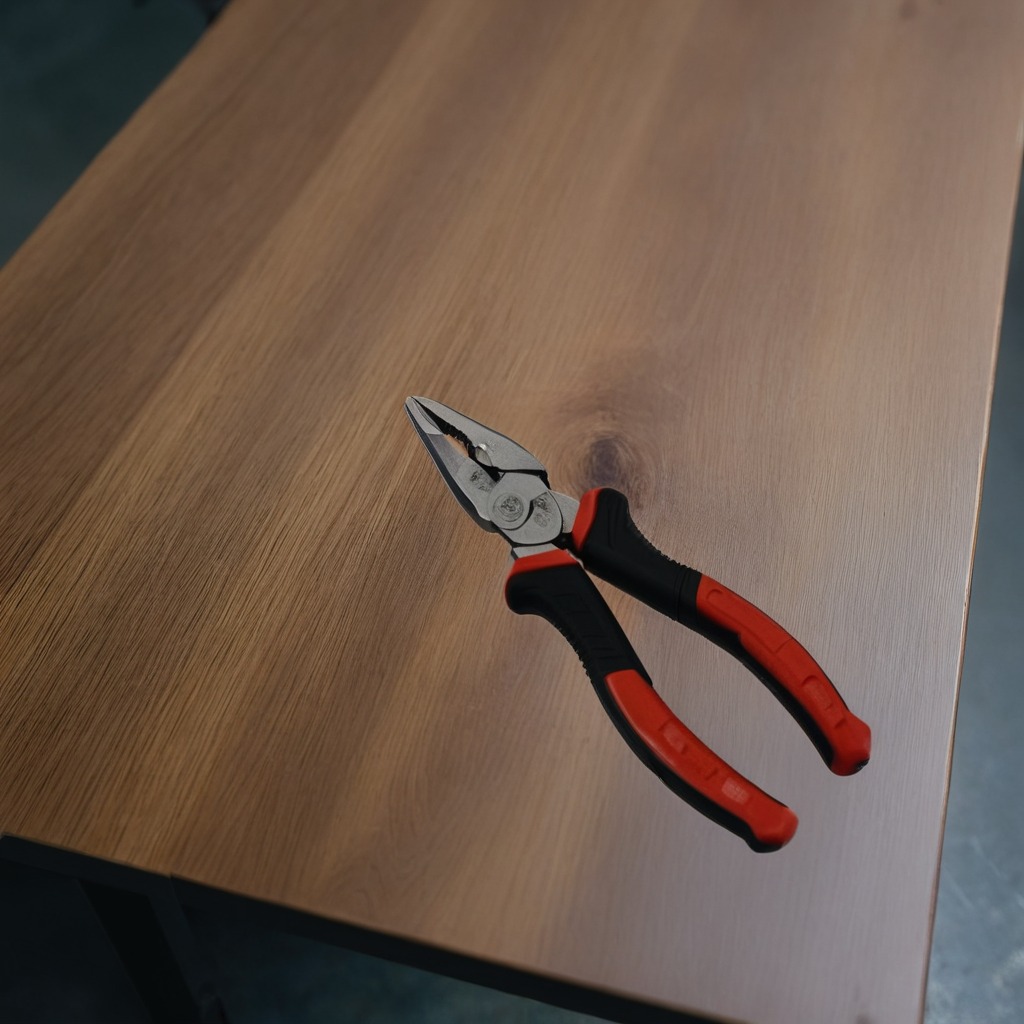
A plier is lying on a table in a small garage at twilight.